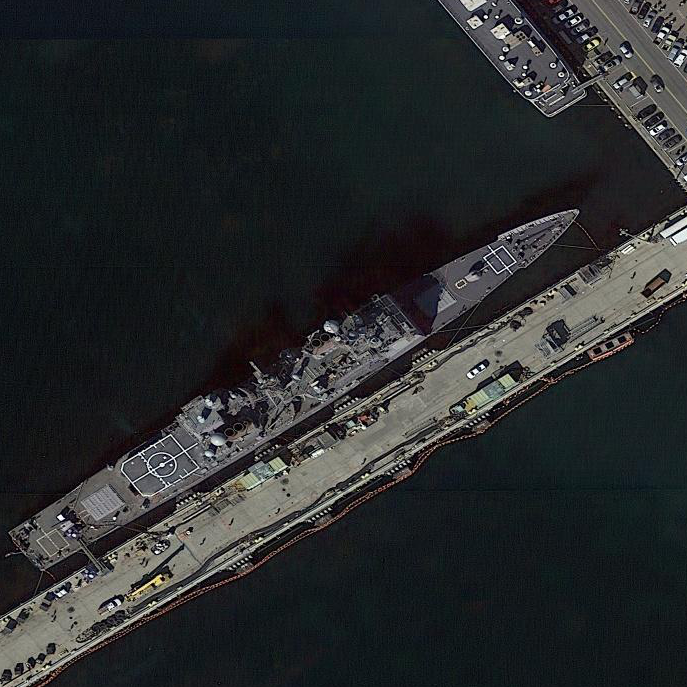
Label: Ticonderoga-class_cruiser